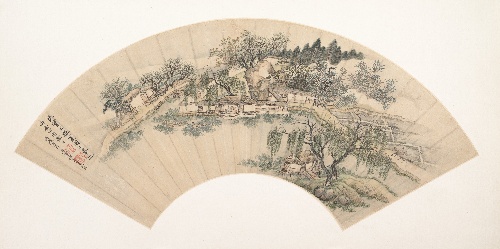
Title: 清   佚名   倣王翬   倣仇實父採菱圖   扇|Gathering Water Chestnuts
Artist: Wang Hui|Unidentified artist
Artist bio: Chinese, 1632–1717|
Date: 18th century or later, spurious date of 1706
Object type: Folding fan mounted as an album leaf
Classification: Paintings
Medium: Folding fan mounted as an album leaf; ink and color on paper
Culture: China
Period: Qing dynasty (1644–1911)
Dimensions: 6 3/4 x 20 in. (17.1 x 50.8 cm)
Department: Asian Art
Credit line: John Stewart Kennedy Fund, 1913
Accession year: 1913
Repository: Metropolitan Museum of Art, New York, NY
Tags: Boats|Houses|Landscapes